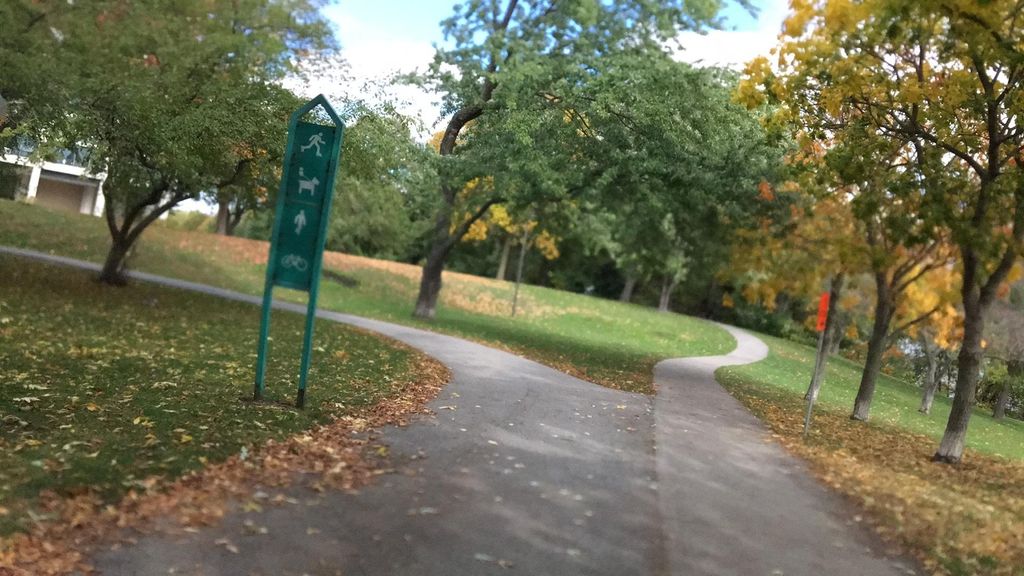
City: montreal